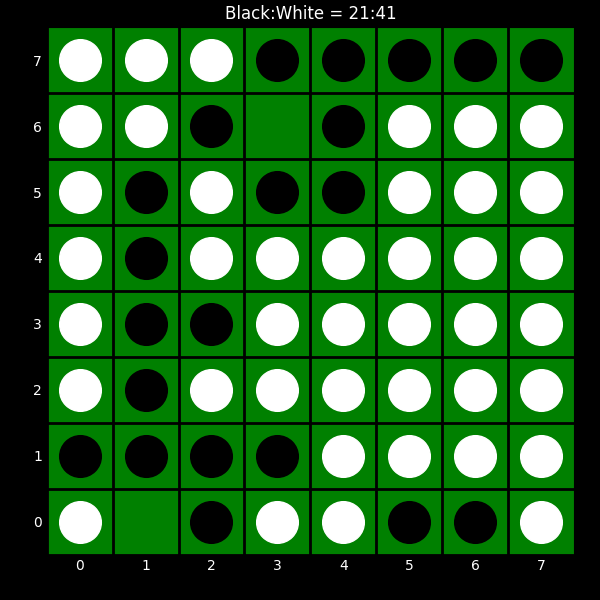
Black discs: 21
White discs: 41